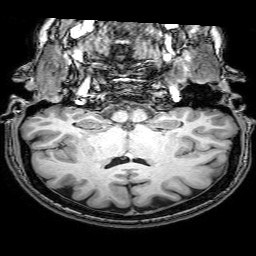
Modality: T1w
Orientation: sagittal
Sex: female
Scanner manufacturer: philips
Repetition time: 0.008142 s
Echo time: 0.00373 s